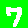
Digit: 7